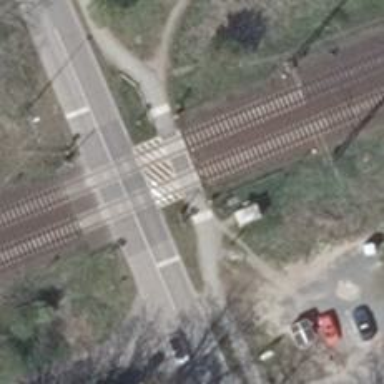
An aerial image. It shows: Railway crossing with lights and full barrier.